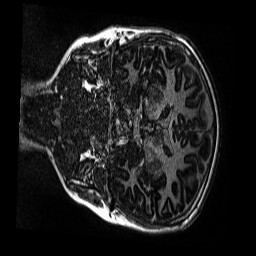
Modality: MP2RAGE
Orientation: coronal
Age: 11
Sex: male
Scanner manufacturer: siemens
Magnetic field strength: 3 T
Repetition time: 4 s
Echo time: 0.00299 s